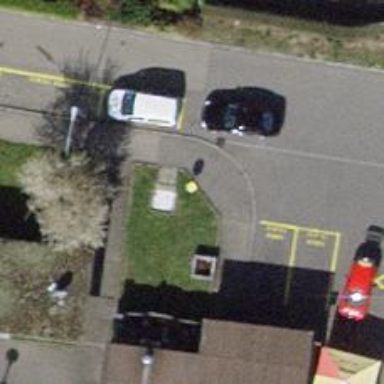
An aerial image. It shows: Post box is visible.